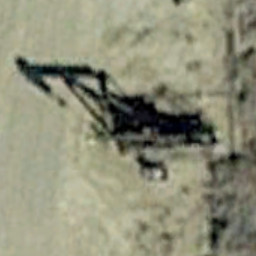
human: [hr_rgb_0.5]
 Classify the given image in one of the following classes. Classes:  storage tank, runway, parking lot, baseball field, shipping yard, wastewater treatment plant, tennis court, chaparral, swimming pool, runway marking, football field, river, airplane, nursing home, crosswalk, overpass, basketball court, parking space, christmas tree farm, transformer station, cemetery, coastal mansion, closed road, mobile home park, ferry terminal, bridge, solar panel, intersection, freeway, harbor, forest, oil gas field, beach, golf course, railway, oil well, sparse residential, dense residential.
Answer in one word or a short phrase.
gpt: oil well